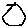
Label: hexagon